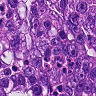
Metastatic tissue present: yes